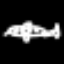
Label: airplane